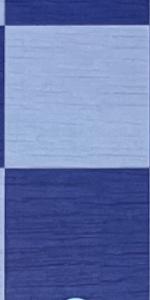
Label: Empty